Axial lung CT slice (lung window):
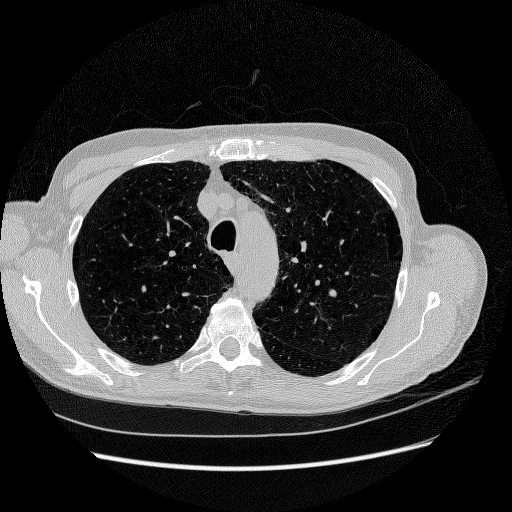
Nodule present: no